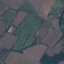
Label: Pasture